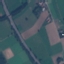
Land use / land cover class: Highway